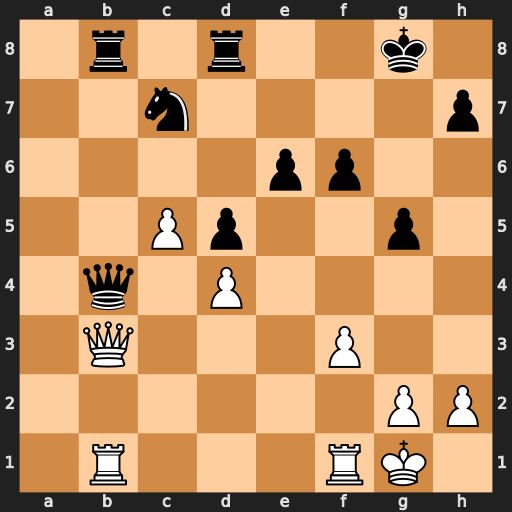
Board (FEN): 1r1r2k1/2n4p/4pp2/2Pp2p1/1q1P4/1Q3P2/6PP/1R3RK1
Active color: w
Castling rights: -
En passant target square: -
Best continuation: Qxb4 Rxb4 Rxb4